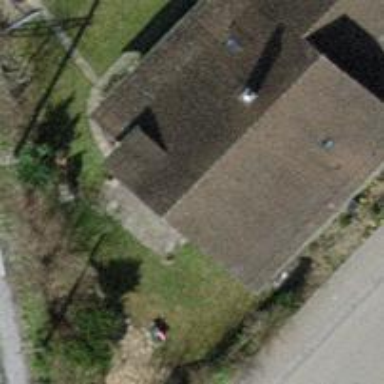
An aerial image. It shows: Detached building with gabled roof.